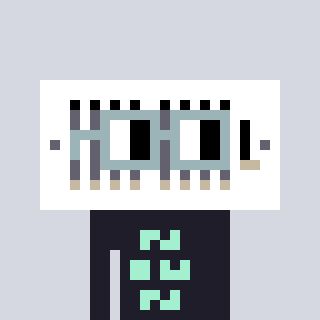
a pixel art character with square dark gray glasses, a vent-shaped head and a grayscale-colored body on a cool background